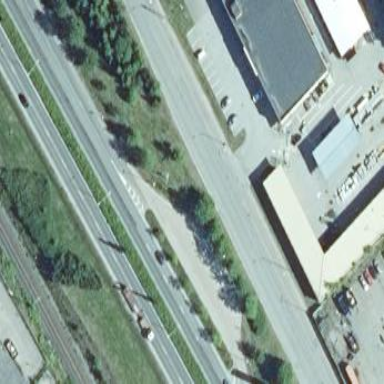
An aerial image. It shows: Rest area along the road.